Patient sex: M
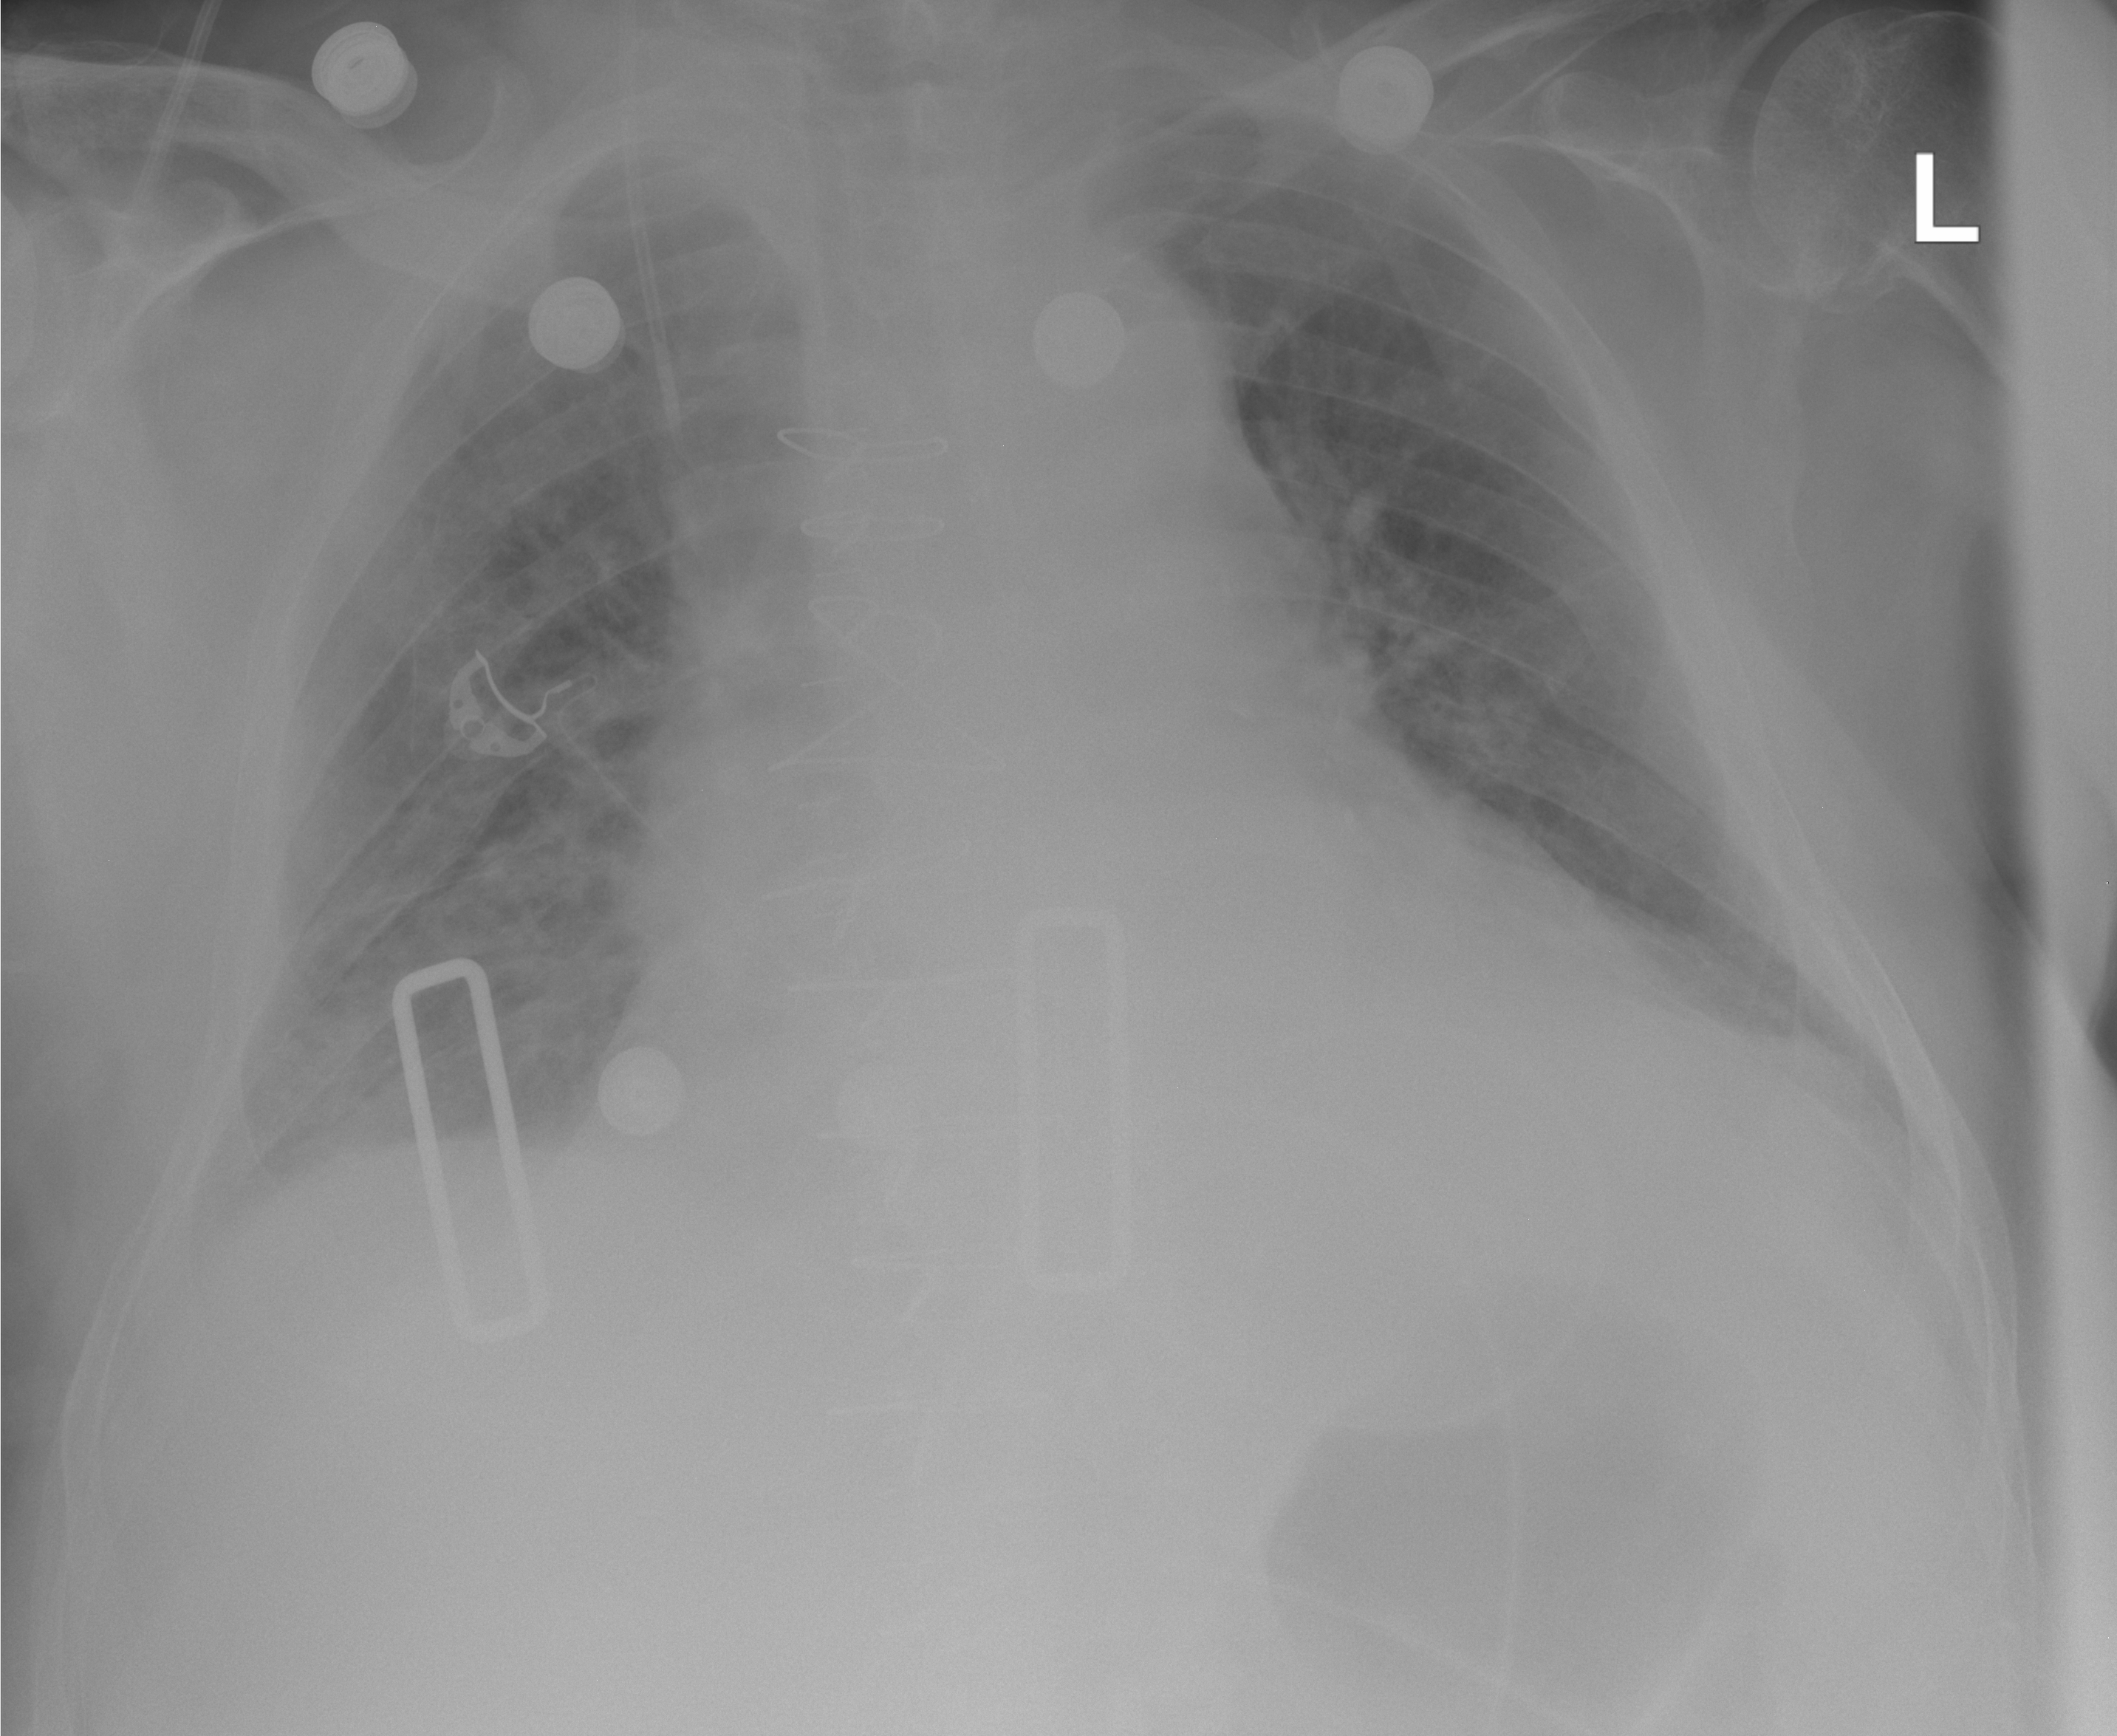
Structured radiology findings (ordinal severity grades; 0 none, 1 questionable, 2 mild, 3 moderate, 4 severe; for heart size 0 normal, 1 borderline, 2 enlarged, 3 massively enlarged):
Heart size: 2
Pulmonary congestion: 2
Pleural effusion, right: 2
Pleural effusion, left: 1
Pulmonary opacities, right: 0
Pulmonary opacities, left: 0
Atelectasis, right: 2
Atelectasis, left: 2